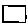
Label: square